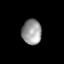
Tissue: lung
Cell type: Epithelial cells
Senescence score: 0.2164
Nuclear area (px): 487
Mean DAPI intensity: 150.986